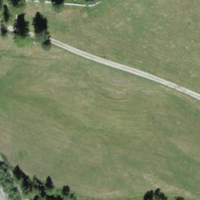
EUNIS habitat code: 26
Species observed at this site:
Pyrgus serratulae